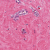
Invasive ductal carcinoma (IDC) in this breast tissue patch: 0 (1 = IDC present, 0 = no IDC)